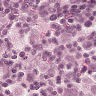
Metastatic tissue present: yes